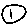
Label: circle